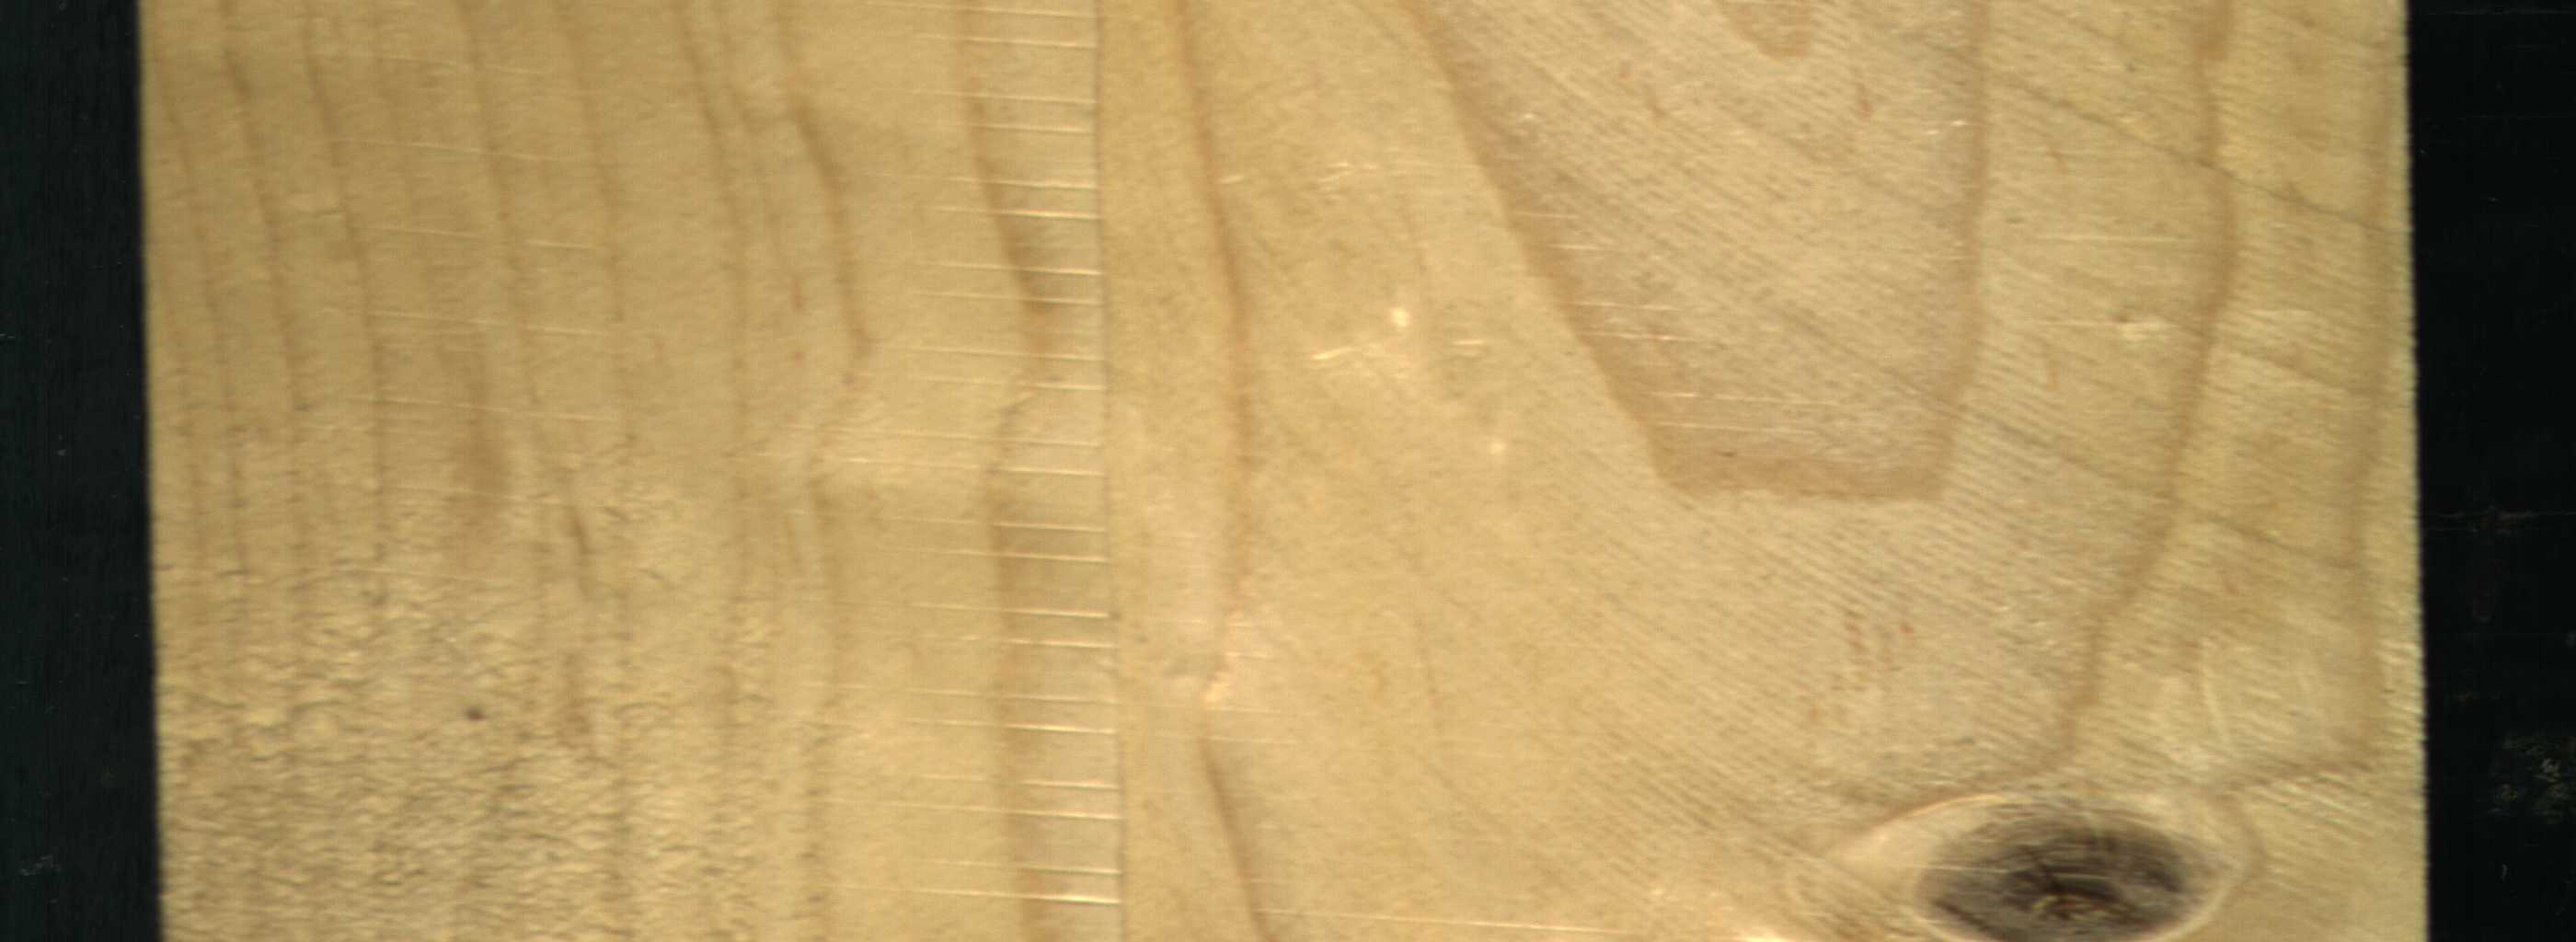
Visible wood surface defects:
Dead_Knot